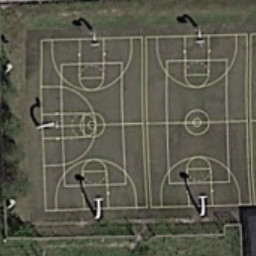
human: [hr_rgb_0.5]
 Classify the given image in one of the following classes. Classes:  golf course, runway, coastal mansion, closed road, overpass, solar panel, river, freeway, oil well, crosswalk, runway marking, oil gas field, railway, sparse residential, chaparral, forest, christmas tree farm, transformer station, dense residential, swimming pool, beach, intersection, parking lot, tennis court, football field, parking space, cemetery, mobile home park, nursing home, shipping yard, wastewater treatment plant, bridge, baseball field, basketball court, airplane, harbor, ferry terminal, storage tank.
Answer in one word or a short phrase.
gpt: basketball court